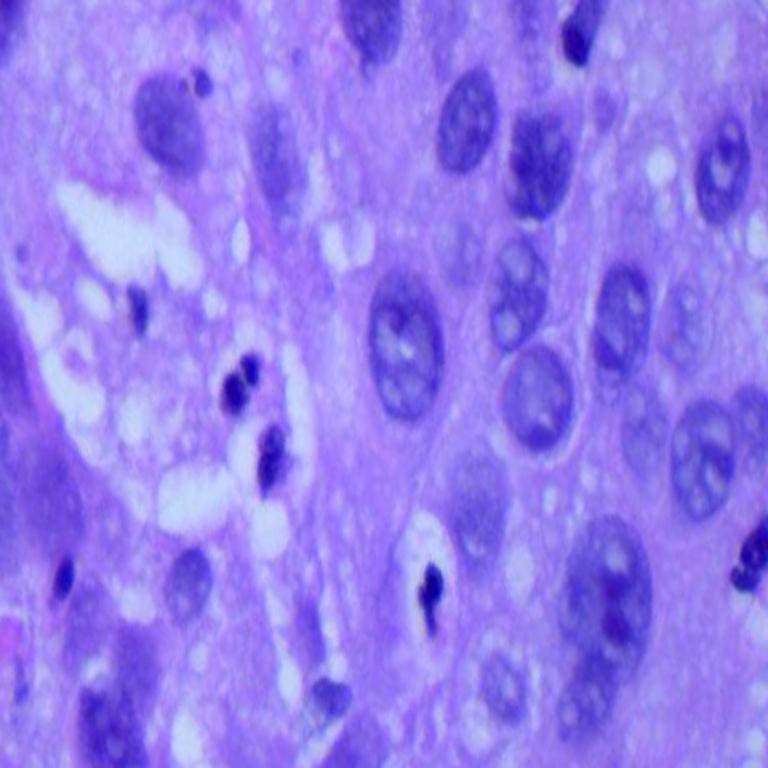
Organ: lung
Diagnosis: squamous carcinomas